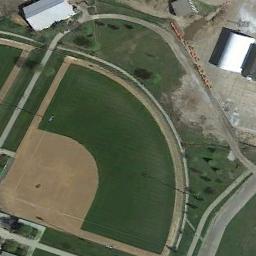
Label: baseball_diamond